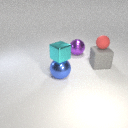
small cyan metal cube in front of small red rubber sphere